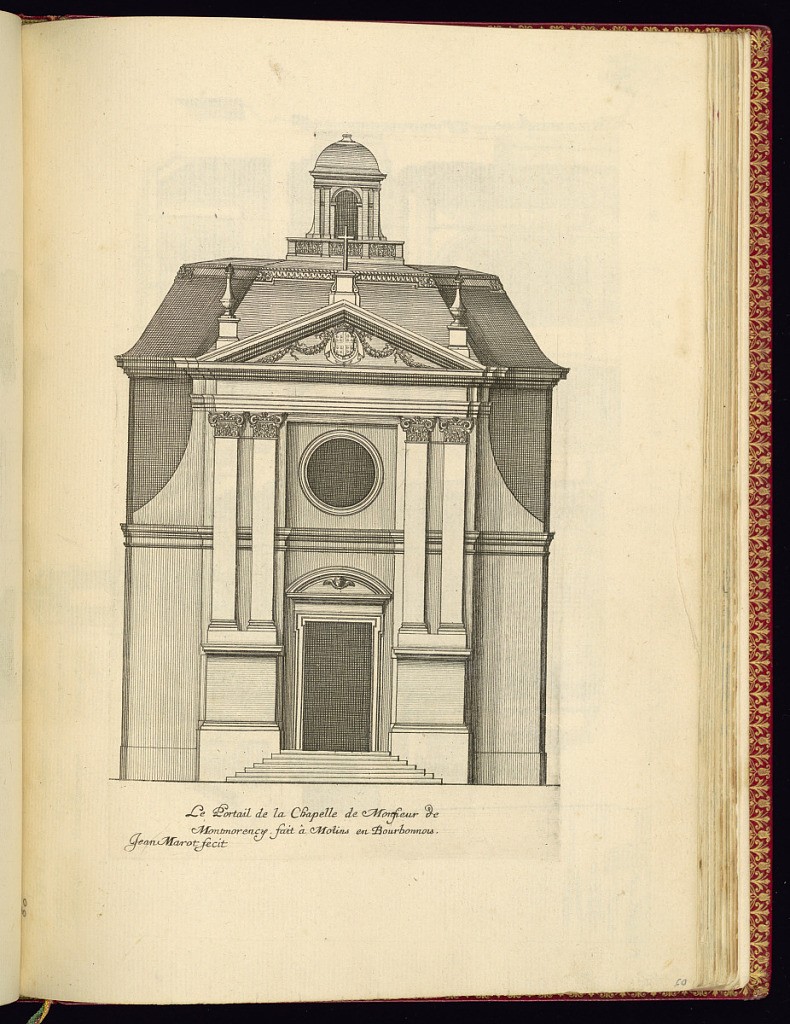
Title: Le Portail de la Chapelle de Monsieur de Montmorency, fait à Molins en Bourbonnois
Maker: Jean Marot, French, 1619 - 1679
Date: ca.1635–ca.1660
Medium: Etching on laid paper
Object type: Print
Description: An architectural elevation of the front façade of a chapel with stairs leading up to the door, pilasters above supporting a pediment with coat of arms and a festoon of leaves. A cross above the pediment and a cupola on the roof. The plate is titled and signed.